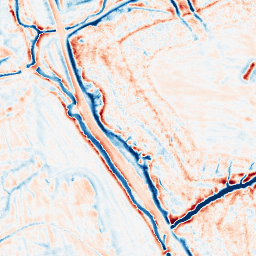
Category: edge_preserving
Decomposition family: bilateral
Decomposition parameters: d: 15
sigma_color: 150
sigma_space: 75
Upsampling method: bicubic
Upsampling parameters: scale: 8
Upsampling scale: 8